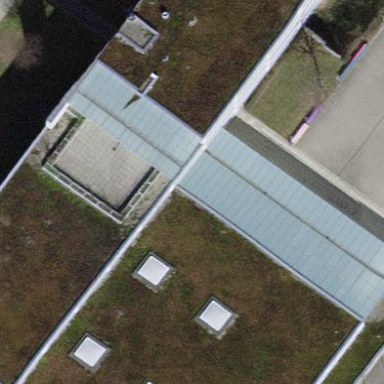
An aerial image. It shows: School building.